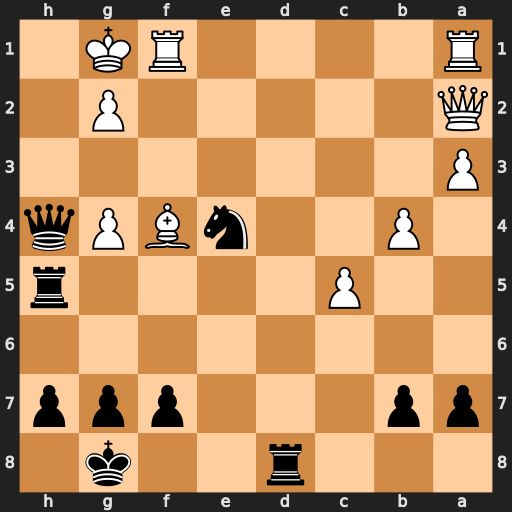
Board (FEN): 3r2k1/pp3ppp/8/2P4r/1P2nBPq/P7/Q5P1/R4RK1
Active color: b
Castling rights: -
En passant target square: -
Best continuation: Qh1#